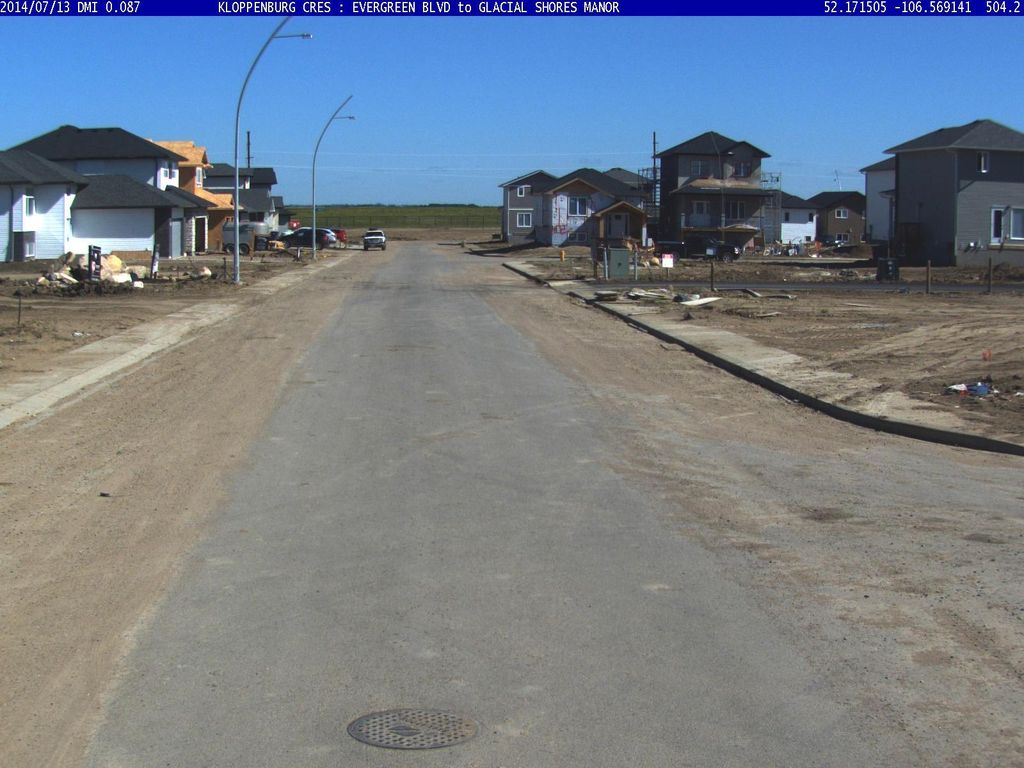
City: saskatoon